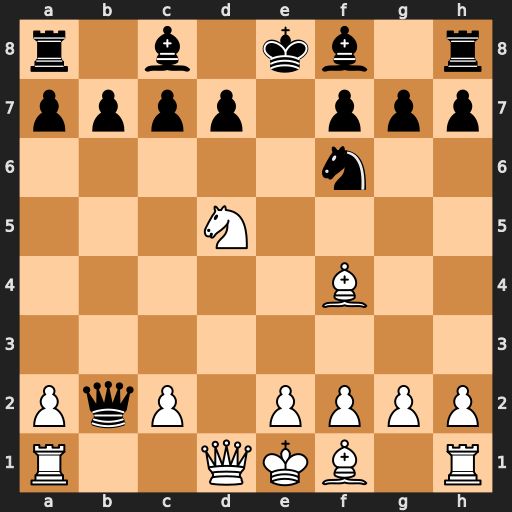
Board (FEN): r1b1kb1r/pppp1ppp/5n2/3N4/5B2/8/PqP1PPPP/R2QKB1R
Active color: w
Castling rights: KQkq
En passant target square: -
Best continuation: Rb1 Nxd5 Rxb2